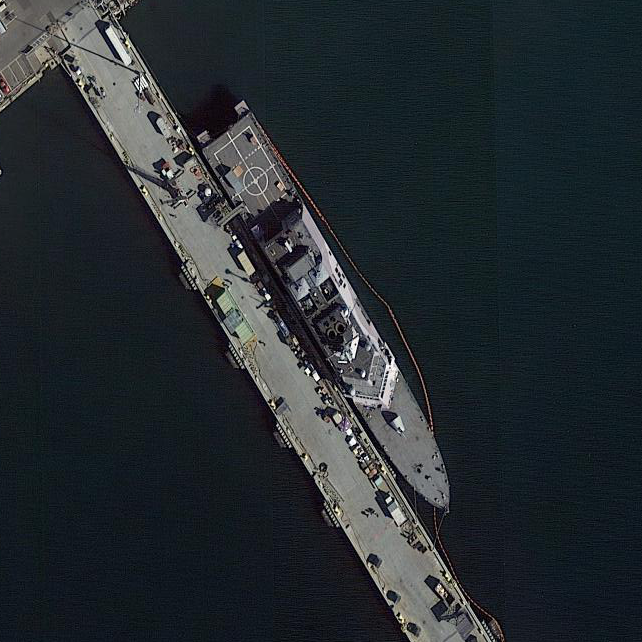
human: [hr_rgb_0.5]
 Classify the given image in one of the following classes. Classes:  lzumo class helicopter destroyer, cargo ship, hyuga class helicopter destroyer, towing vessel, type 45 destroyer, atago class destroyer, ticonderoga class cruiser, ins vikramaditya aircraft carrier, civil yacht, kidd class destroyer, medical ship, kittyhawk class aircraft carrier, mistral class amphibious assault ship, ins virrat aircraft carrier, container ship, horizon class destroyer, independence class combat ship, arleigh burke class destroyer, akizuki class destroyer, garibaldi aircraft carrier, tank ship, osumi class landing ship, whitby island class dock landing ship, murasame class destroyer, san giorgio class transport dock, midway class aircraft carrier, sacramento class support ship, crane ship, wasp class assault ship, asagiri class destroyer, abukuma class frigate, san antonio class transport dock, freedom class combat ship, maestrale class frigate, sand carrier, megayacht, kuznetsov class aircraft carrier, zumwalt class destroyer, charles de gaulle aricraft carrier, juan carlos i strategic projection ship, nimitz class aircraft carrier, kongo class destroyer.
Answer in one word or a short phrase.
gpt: Freedom class combat ship